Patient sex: M
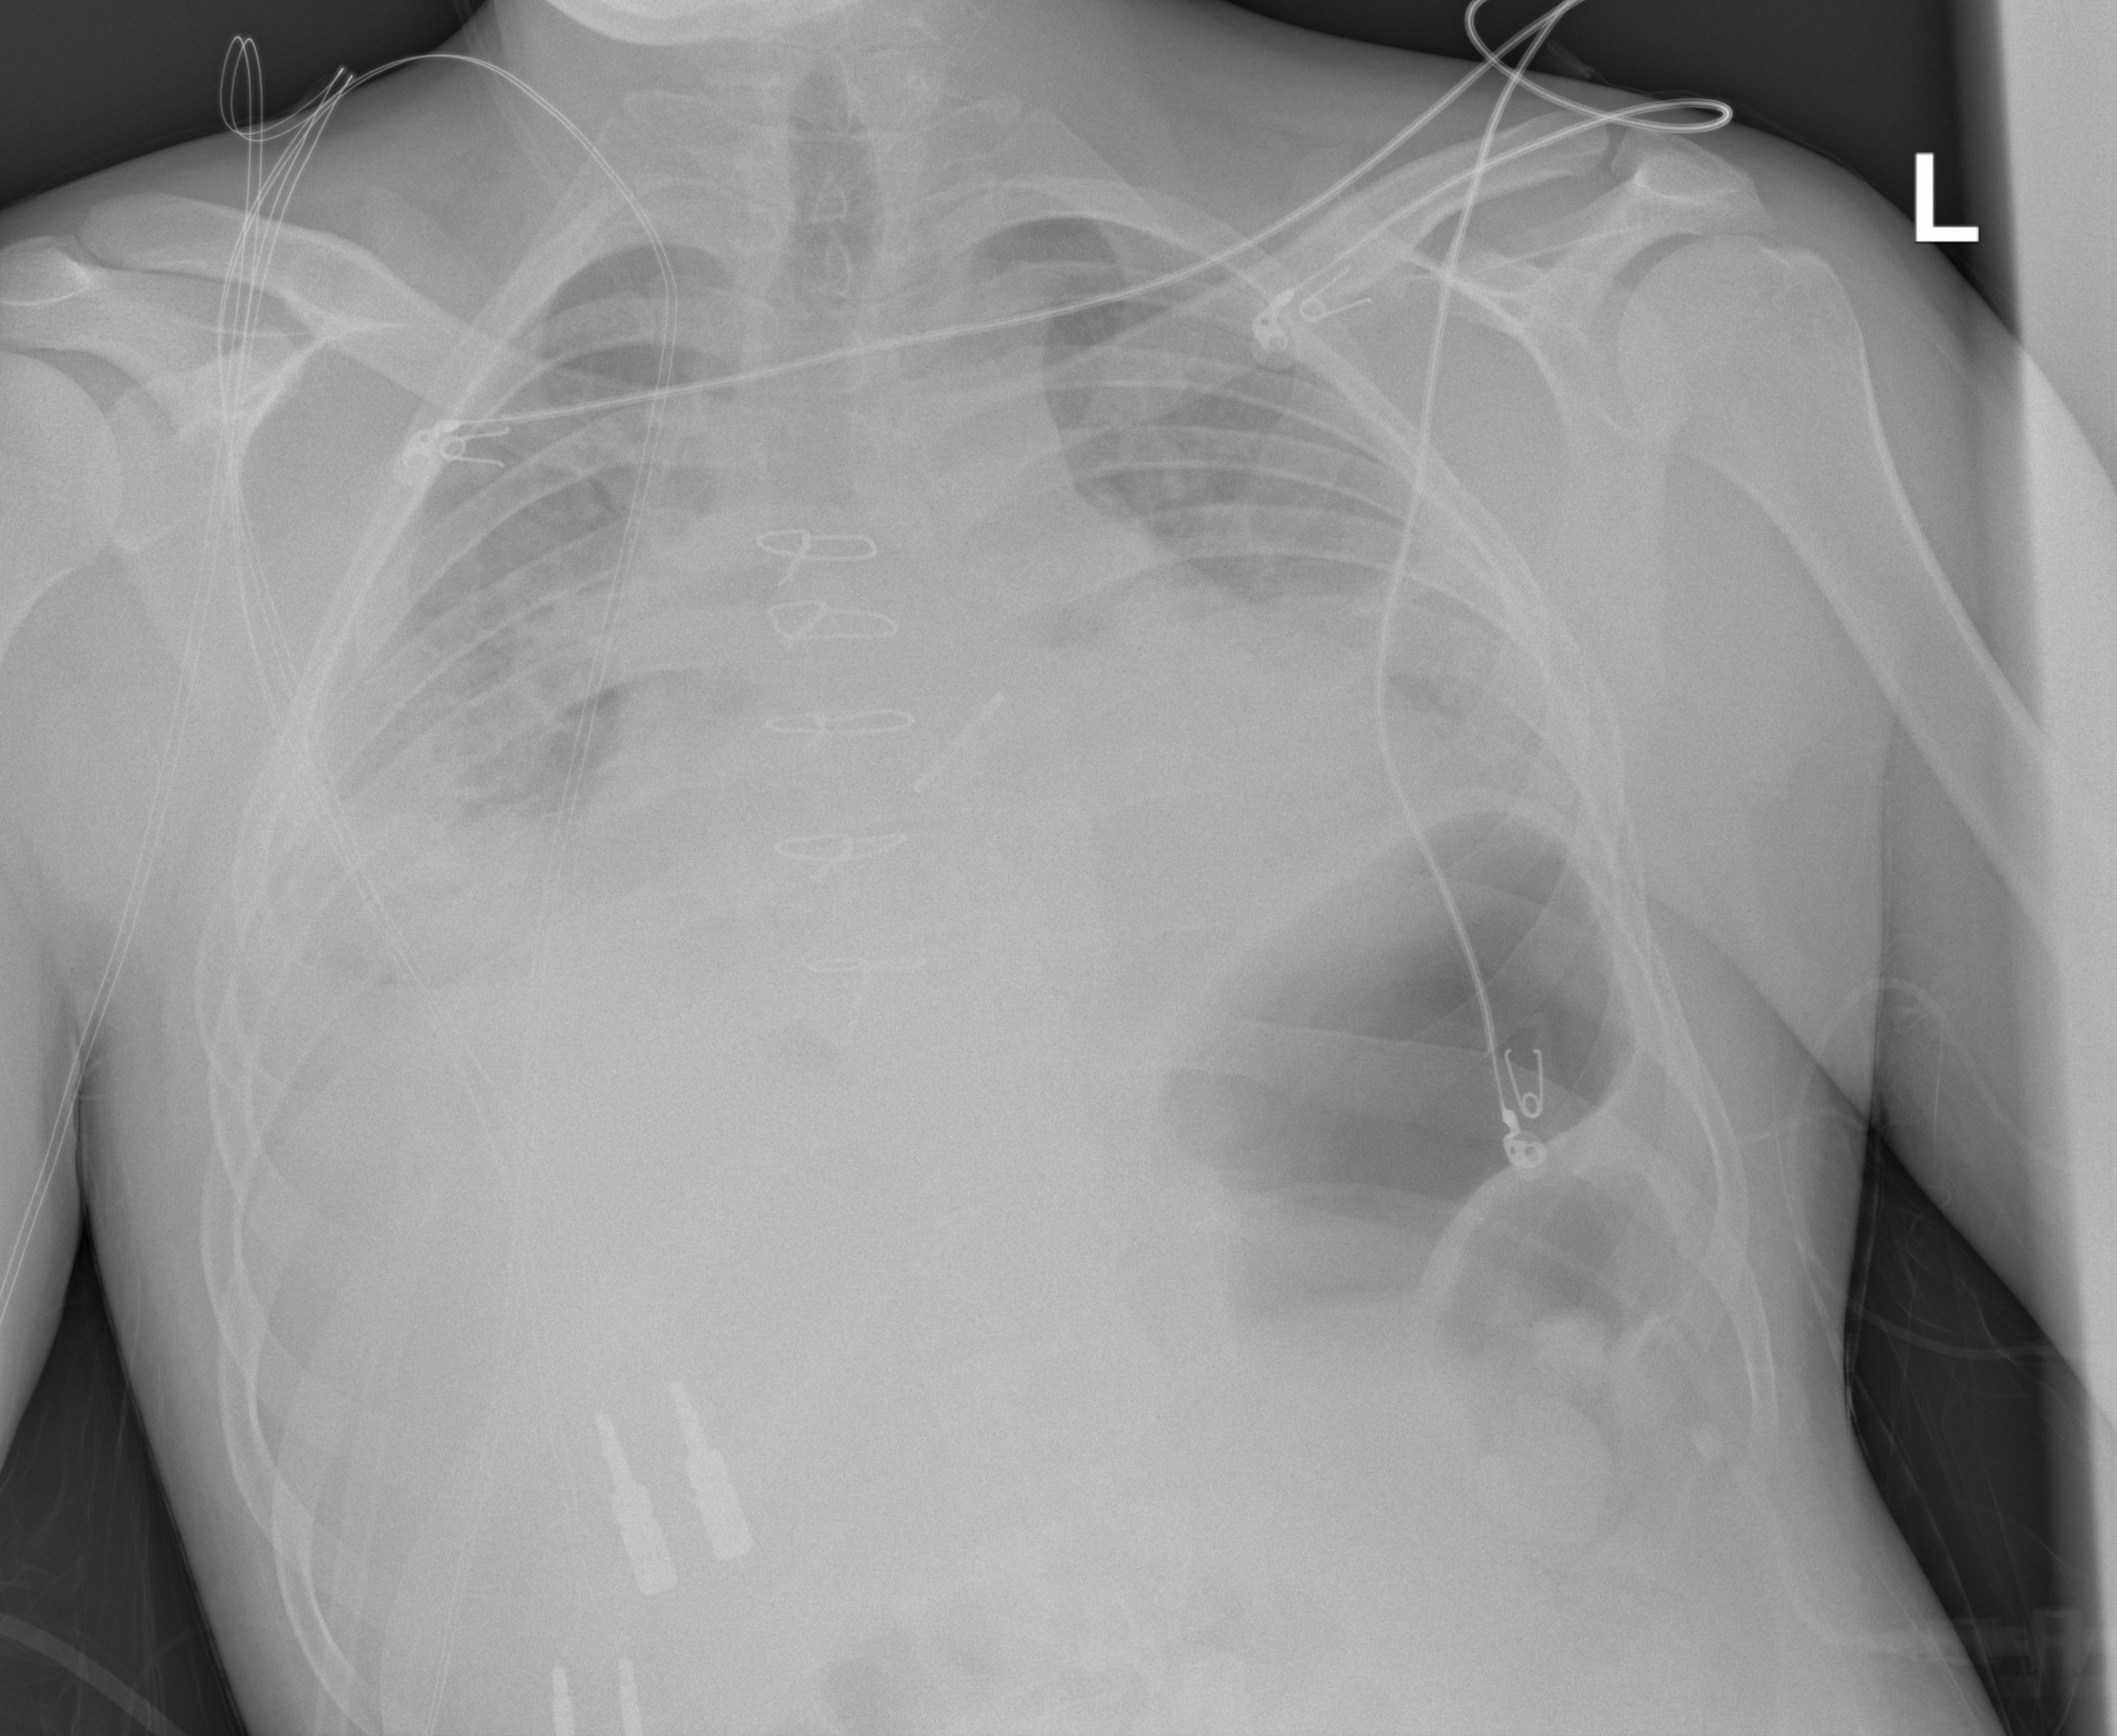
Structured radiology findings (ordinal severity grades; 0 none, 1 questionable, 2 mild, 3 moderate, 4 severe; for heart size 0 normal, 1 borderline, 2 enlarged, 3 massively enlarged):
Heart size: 2
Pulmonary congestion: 2
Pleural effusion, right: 2
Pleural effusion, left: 1
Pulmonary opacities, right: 2
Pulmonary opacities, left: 0
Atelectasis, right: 2
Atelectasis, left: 2